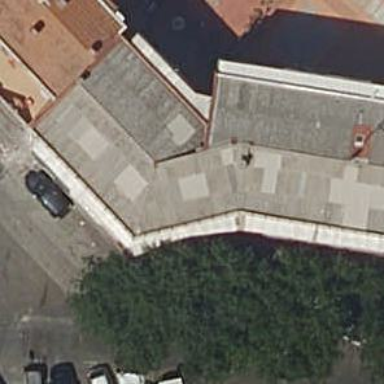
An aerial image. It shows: Car repair shop.